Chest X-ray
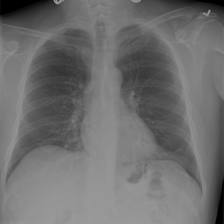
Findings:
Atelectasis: positive
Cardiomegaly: negative
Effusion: negative
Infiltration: negative
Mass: negative
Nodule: negative
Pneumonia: negative
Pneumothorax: negative
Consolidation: negative
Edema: negative
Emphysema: negative
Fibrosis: negative
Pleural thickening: negative
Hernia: negative